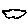
Label: cloud